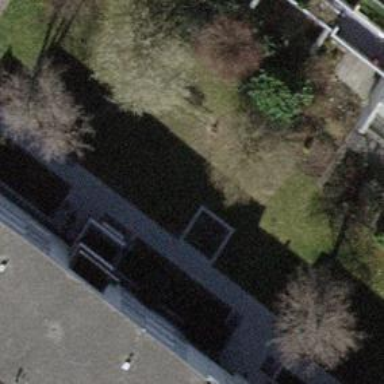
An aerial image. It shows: Path made of concrete plates.